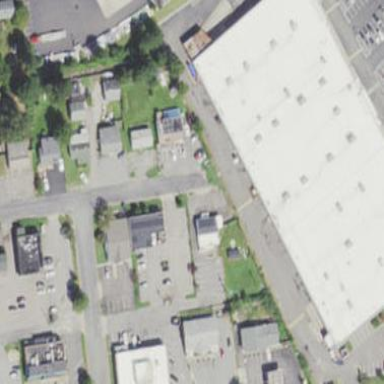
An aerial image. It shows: Retail building.